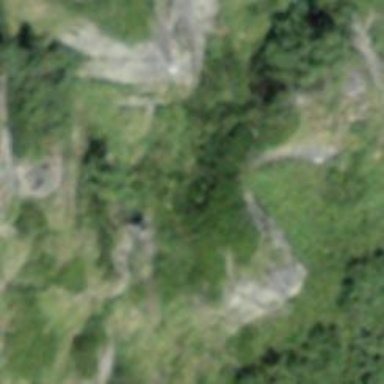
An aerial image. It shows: Natural cliff.